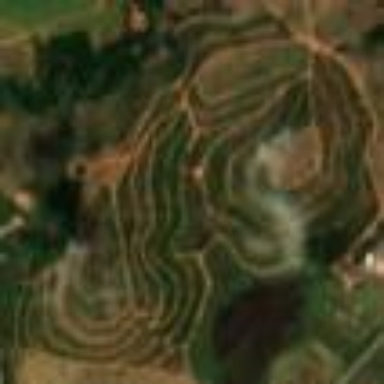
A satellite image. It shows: Farmland used to grow coffee crops.